Question: I've gotten myself into a pickle with Git and I don't really know what I've done, or how to get back to where I expected to be.
I'll go through what I did and remember doing:
1. I forked the F# Charting Repo and cloned it.
2. I made a branch IsMarginVisibleSupport
3. Made a single commit to the branch.
4. Pushed the changes to my remote.
5. Made a PR.
6. Don Syme merged it into the F# Charting Repo.
7. I deleted my branch on Git Hub.
8. Checked out master and did a git up.
9. Deleted the branch locally.
I thought all was good...
I then went to make another change
1. Created another branch, IsMarginVisible-TestsAndComments
2. Made 4 commits into it.
Things look OK on this branch.
I now to update my 'master' with any changes that may have been made on the F# Charting remote. I'm not sure where or when in the process I did this and I'm not exactly sure what I did, I found stuff from various places but now I have a history that looks like this:

I have no idea what I've done...
Also at some point I have pushed my branch to GitHub: Also, I have <URL> my branch to GitHub.
All I wanted was any changes off Git Hub in my branch before I sent a PR up again.
Any ideas how I can make it look as it should please?
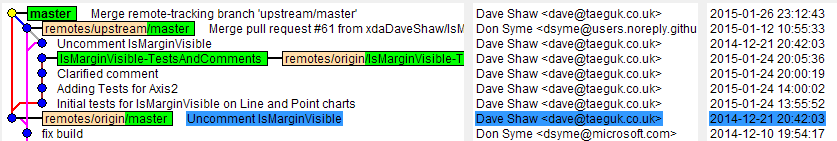
Answer: It looks like you commited to 'master' by accident ("Uncomment IsMarginVisible"). Therefore you could not perform a fast forward to upstream/master and created a new merge commit, cluttering your commit history.
You should reset your master:
1. git checkout master
2. git reset --hard upstream/master after verifying that you don't have any important uncommited changes. This will roll back any changes (commited and uncommited) to the state of upstream/master!
3. Do not pull at this point.
4. git push --force origin master
Your 'master' now is in sync with the upstream master again and your fork/'origin' should have all the changes that were in the upstream 'master'.
Remember, don't commit to 'master' if you are working on forks for GitHub OSS projects, it makes life easier.